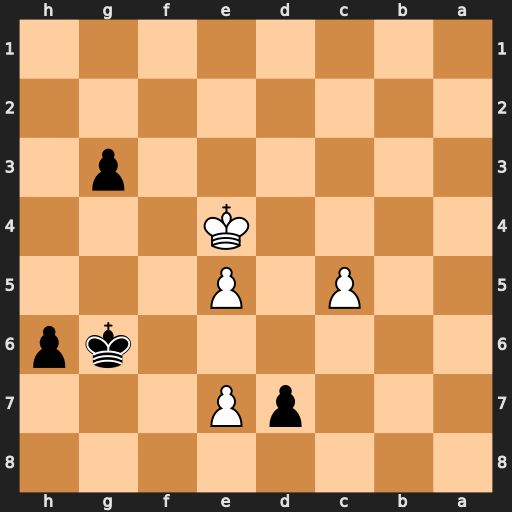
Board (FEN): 8/3pP3/6kp/2P1P3/4K3/6p1/8/8
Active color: b
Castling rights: -
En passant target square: -
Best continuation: Kf7 e8=Q+ Kxe8